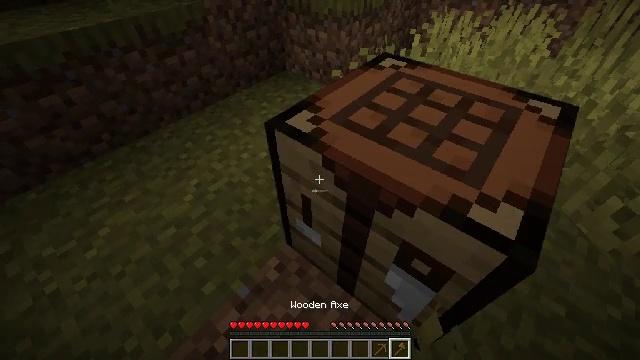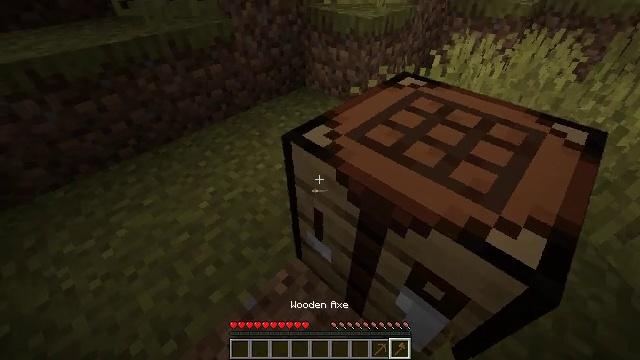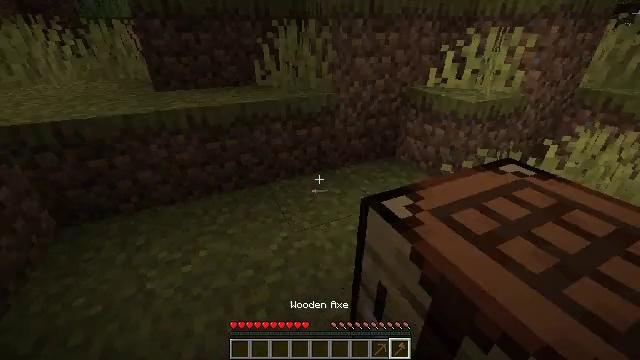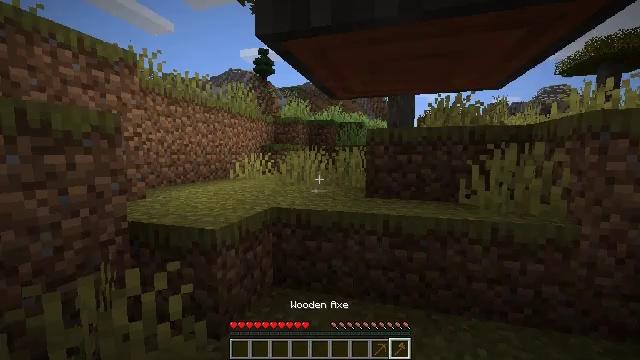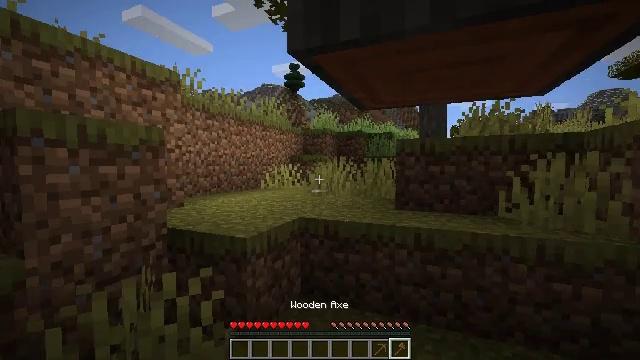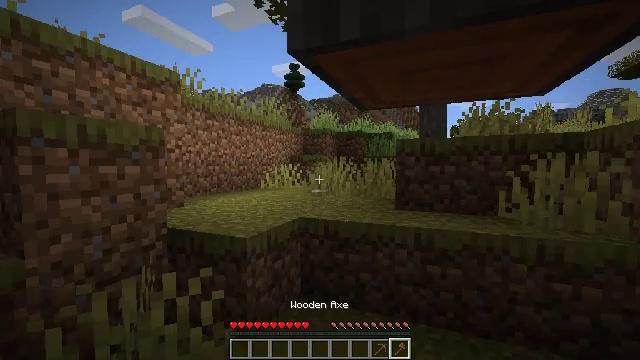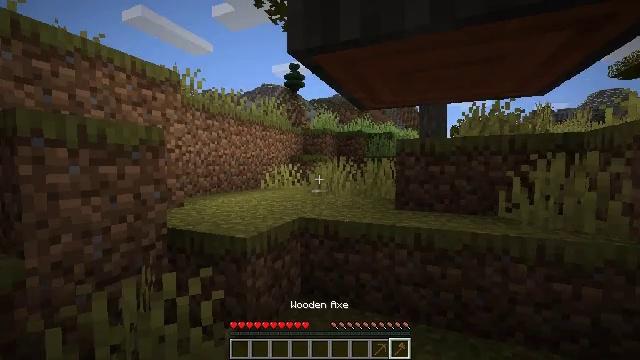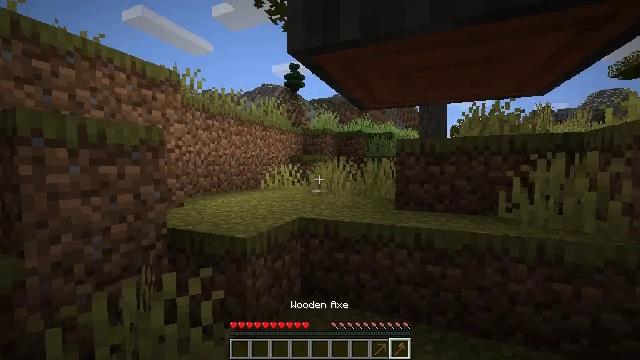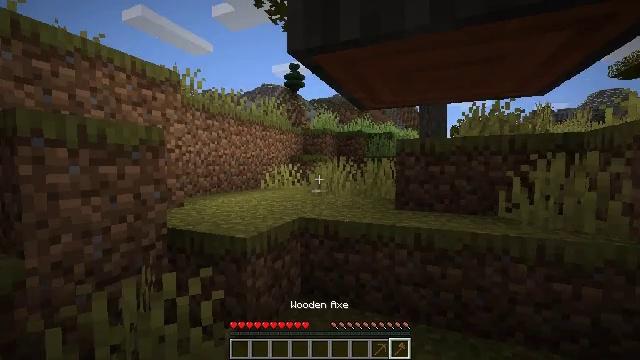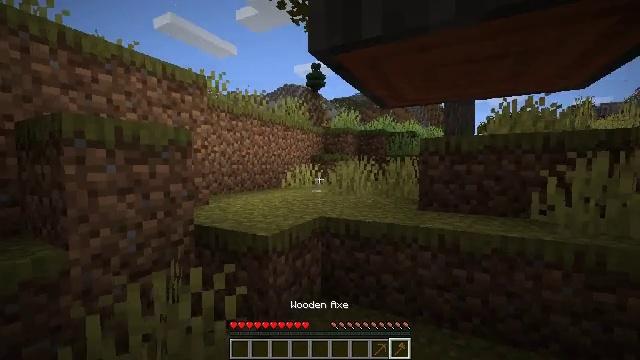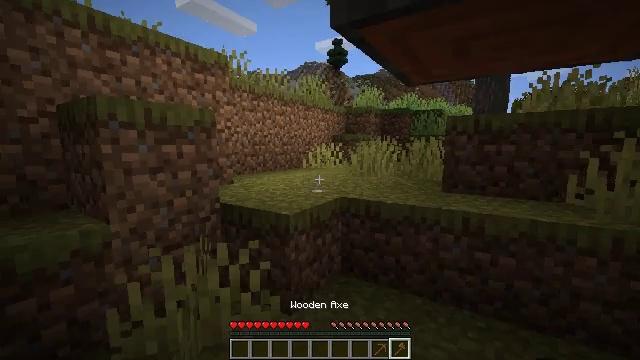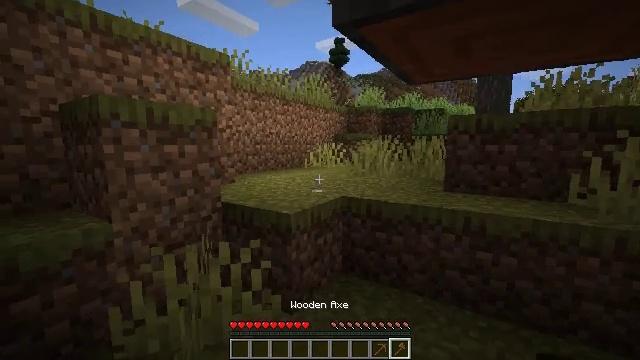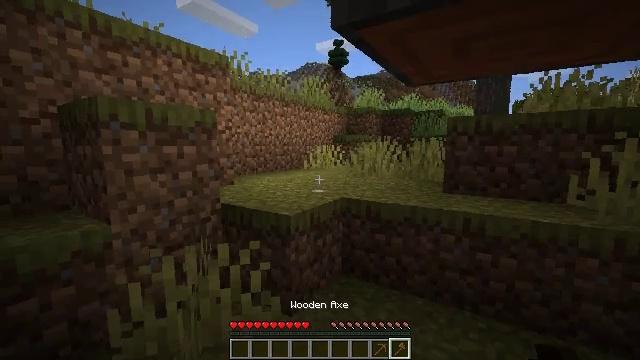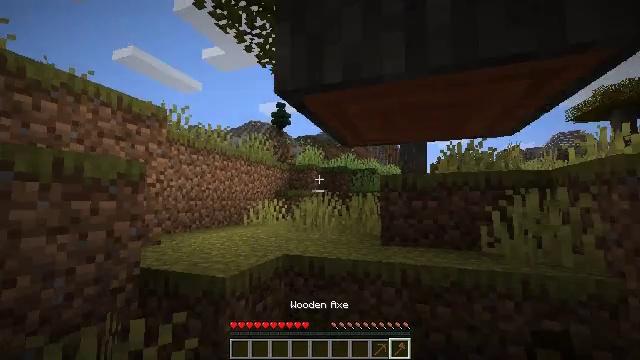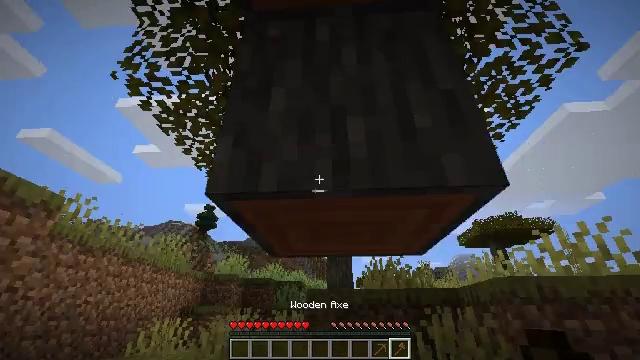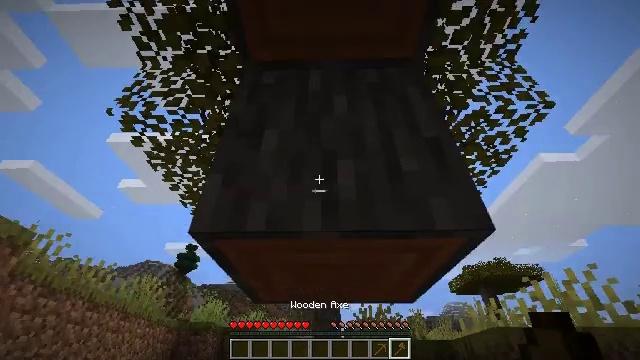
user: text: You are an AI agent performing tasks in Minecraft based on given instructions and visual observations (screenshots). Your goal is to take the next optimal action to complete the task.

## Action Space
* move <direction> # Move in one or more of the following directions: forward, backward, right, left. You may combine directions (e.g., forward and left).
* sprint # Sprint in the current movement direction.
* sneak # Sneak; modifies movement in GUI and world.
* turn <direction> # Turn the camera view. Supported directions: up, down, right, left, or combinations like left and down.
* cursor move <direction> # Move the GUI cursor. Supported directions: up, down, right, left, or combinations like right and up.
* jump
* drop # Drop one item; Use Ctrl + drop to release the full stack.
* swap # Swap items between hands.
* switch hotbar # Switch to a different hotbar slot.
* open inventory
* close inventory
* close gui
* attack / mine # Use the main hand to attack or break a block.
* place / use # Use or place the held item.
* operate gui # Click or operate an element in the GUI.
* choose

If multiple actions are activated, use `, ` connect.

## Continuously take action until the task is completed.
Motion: motion action
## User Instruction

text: Gather the acacia log for building.
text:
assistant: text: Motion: turn left and up
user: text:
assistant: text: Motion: turn left and up
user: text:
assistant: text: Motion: turn left and up
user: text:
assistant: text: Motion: turn left and up
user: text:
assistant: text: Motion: no_op
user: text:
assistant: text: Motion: no_op
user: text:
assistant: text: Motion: no_op
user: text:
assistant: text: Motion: no_op
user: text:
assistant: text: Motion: turn left
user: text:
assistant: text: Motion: turn left and down
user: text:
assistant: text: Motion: no_op
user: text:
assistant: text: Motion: no_op
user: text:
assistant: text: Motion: turn right and up
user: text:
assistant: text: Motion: turn right and up
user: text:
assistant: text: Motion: turn right and up
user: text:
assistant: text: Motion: turn right and up
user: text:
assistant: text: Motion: turn right and up
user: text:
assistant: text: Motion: turn up
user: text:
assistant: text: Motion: turn up
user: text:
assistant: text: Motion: turn up
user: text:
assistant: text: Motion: turn up
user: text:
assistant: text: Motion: no_op
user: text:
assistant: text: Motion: no_op
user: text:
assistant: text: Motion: turn left
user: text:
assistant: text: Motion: no_op
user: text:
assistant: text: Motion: attack / mine
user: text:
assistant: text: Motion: attack / mine
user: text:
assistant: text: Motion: attack / mine
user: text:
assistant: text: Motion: attack / mine
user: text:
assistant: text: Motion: attack / mine